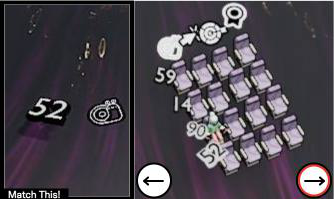
Task: seats
Answer: no